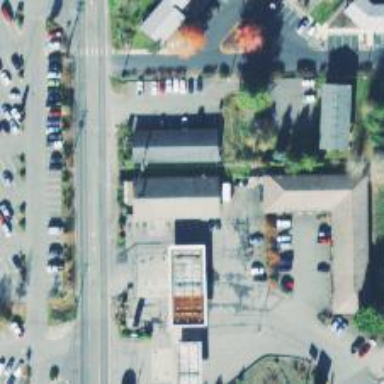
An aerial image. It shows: Convenience shop.